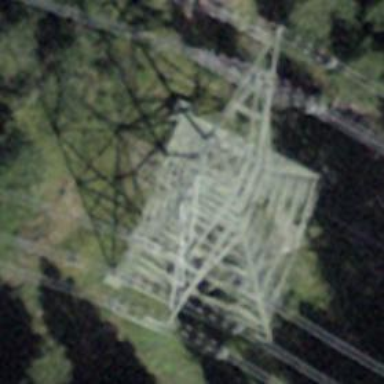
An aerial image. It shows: Power tower.